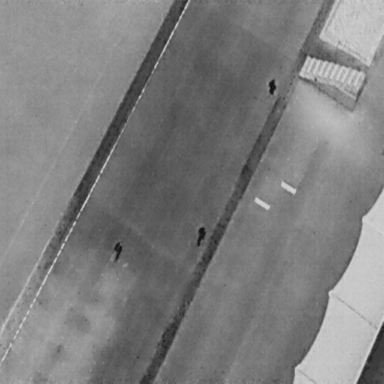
There are three People in the infrared image.